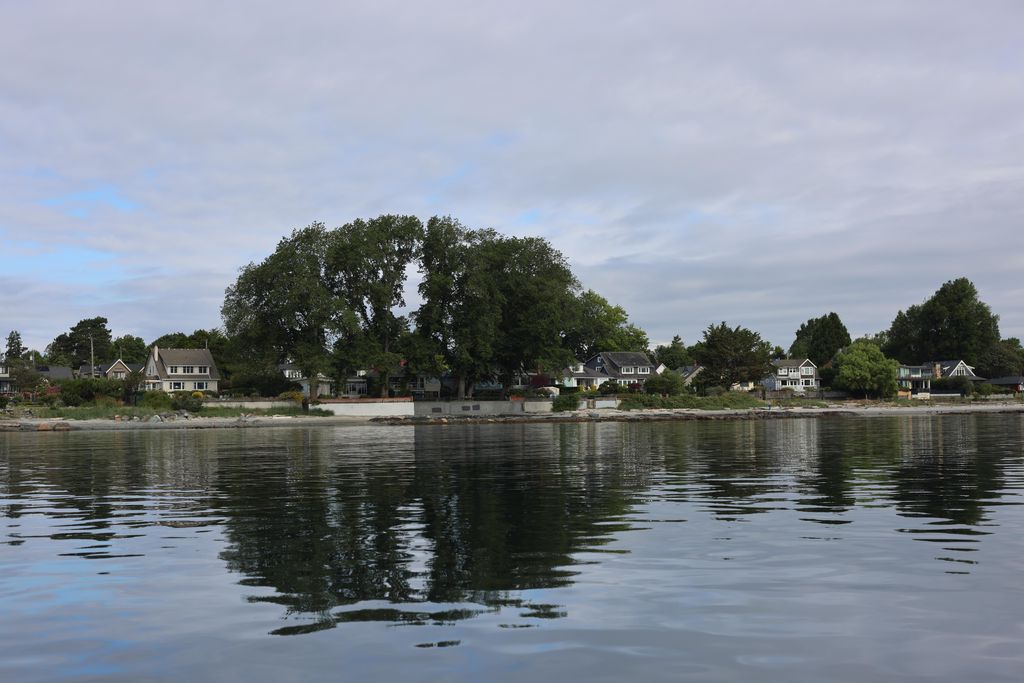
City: victoria